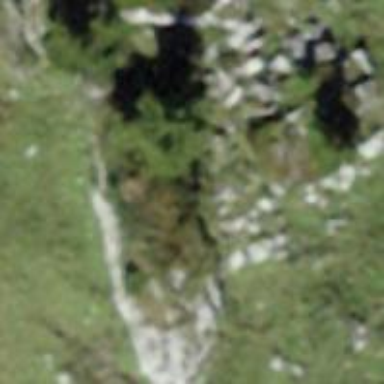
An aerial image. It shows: View of natural rock.